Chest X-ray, AP view. Patient: 50 years old, sex F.
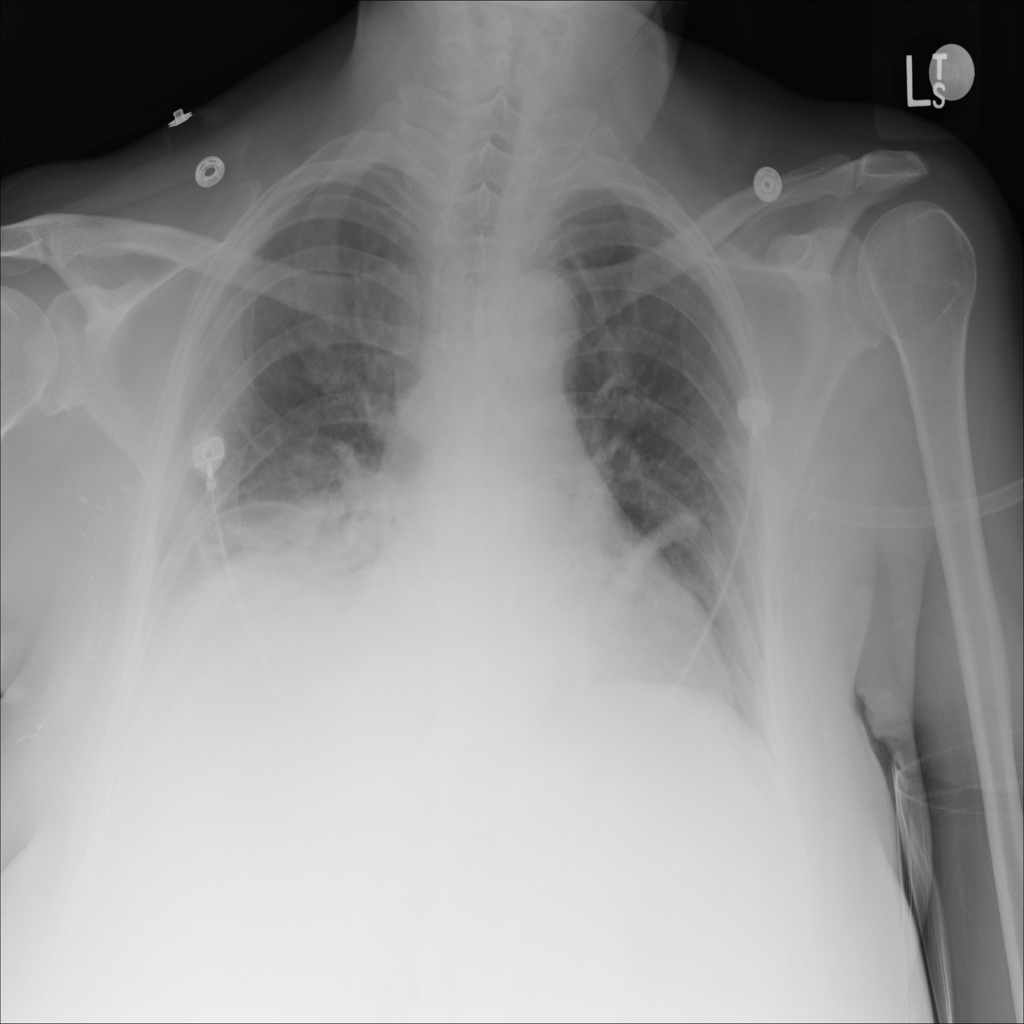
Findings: Atelectasis, Consolidation